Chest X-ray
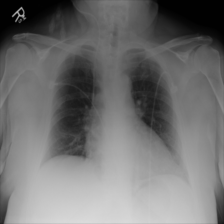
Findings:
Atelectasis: negative
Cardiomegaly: negative
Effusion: negative
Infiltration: negative
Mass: negative
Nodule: negative
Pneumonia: negative
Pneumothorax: negative
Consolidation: negative
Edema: negative
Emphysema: negative
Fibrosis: negative
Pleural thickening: negative
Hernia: negative